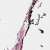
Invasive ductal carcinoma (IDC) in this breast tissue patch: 0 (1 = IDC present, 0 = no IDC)